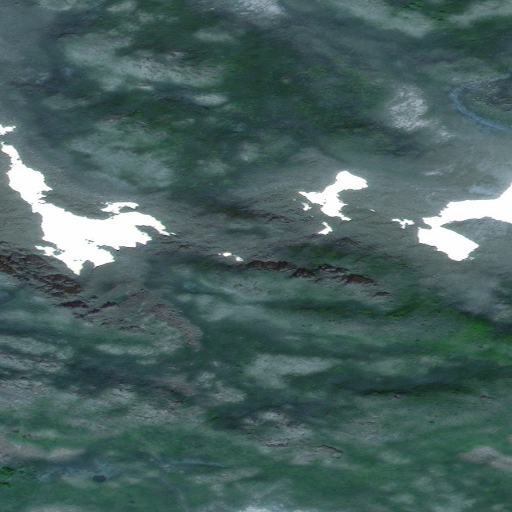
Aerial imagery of mountain in Alaska named Mount Ripinski containing only unknown